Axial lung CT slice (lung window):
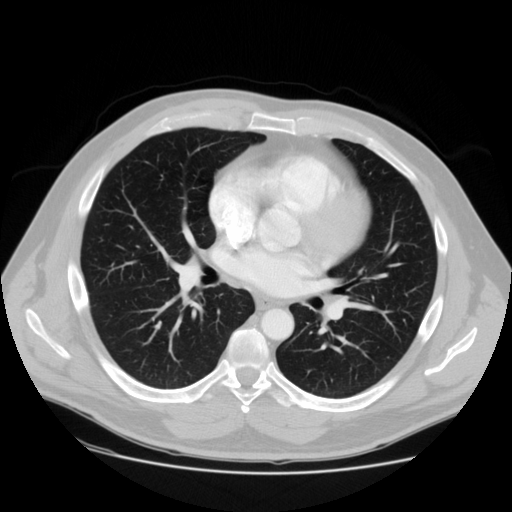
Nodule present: no